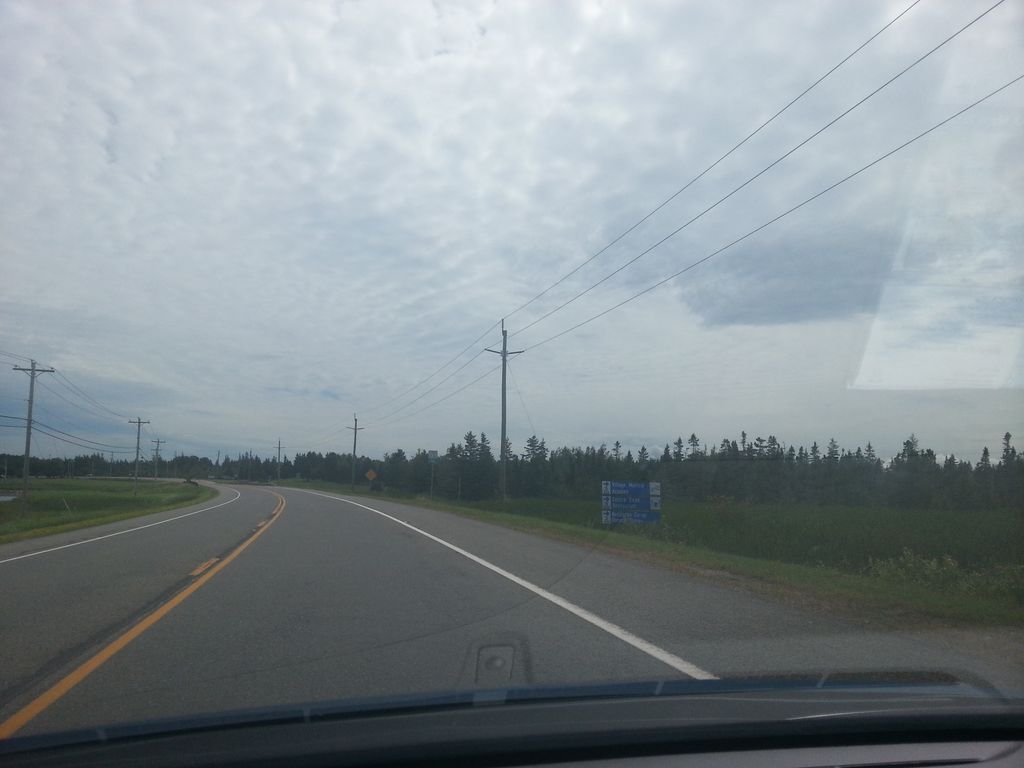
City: charlottetown